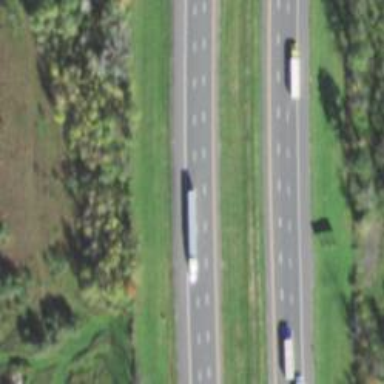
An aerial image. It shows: Asphalt motorway.